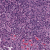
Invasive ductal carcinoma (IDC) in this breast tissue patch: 1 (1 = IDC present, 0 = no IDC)